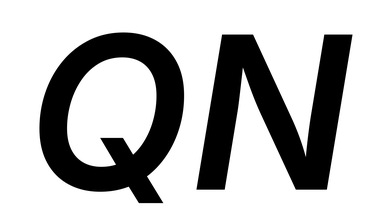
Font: Inter-Italic_SemiBold_Italic